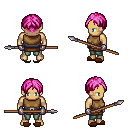
a pixel art fantasy rpg character, male body template, human, tanned skin, leather chest armor, teal pants, pink parted hairstyle, metal gloves, brown slippers, spear, four views (front, back, left, right), 2x2 character sprite sheet, small pixel art, hard edges, no anti-aliasing